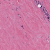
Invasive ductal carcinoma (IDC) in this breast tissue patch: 1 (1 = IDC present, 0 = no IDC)